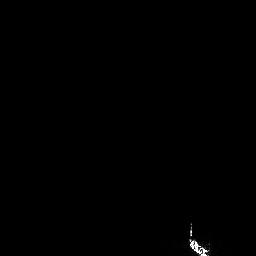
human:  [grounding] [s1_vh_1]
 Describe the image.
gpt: In the satellite image, there is  <ref>1 medium ship </ref> <box>[[71, 84, 82, 99, 0]]</box> located at bottom right.